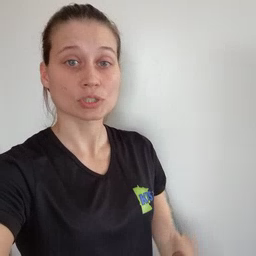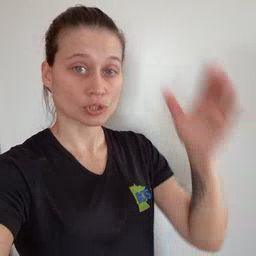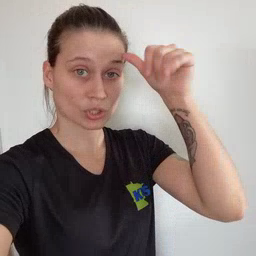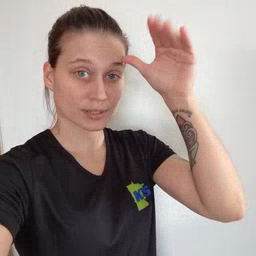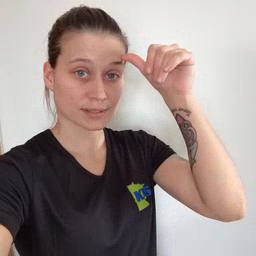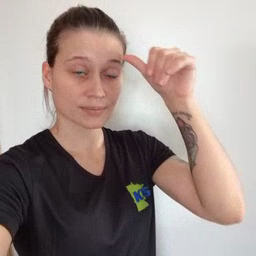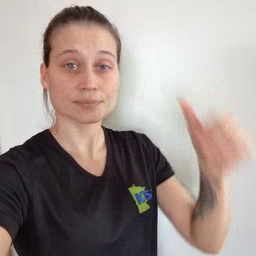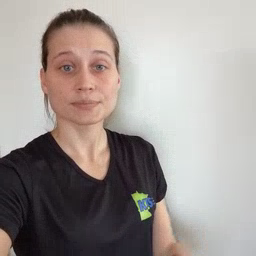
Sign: donkey